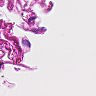
Metastatic tissue present: no